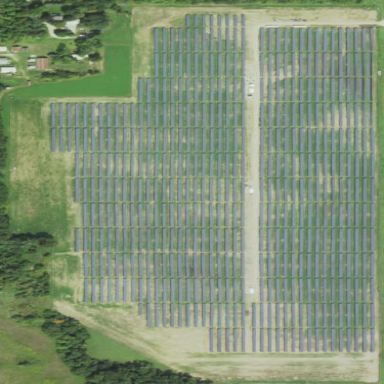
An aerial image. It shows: Solar power plant utilizing photovoltaic technology.